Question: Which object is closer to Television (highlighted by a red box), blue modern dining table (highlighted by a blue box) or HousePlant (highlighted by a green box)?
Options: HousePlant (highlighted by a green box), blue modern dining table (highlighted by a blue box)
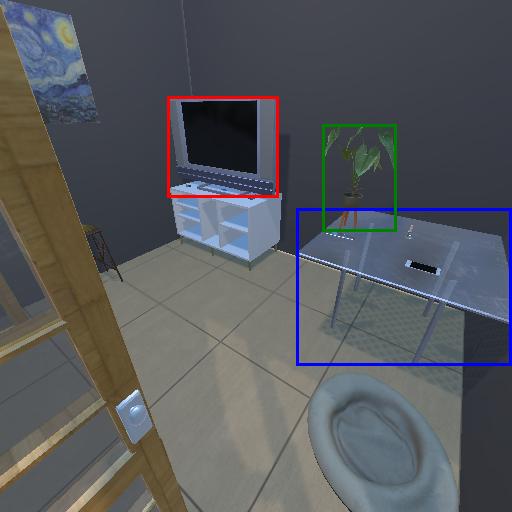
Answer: HousePlant (highlighted by a green box)